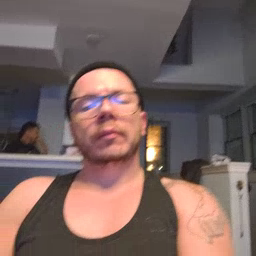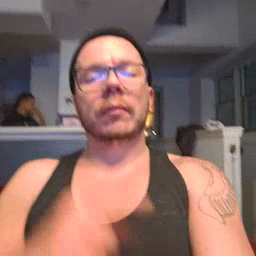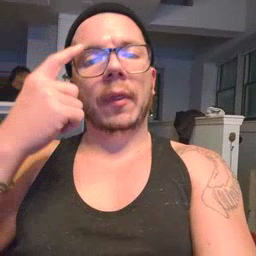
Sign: think